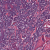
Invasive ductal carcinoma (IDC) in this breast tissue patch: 0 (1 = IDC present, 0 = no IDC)